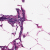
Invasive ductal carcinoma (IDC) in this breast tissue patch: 0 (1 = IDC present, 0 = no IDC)